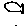
Label: fish